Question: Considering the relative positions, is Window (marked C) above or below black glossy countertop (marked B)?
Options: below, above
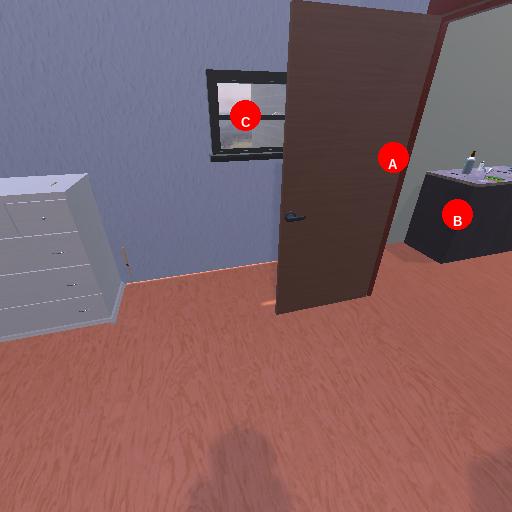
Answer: below